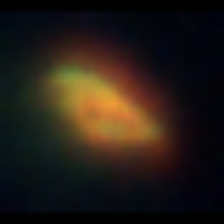
Taxon: Pennate
Group: Diatoms